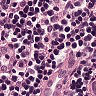
Metastatic tissue present: no